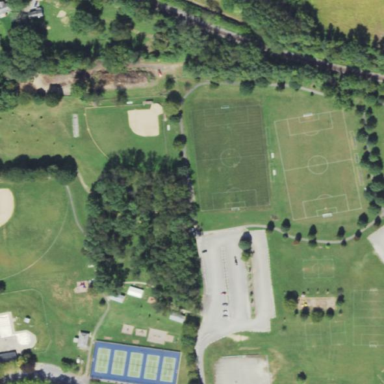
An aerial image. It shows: Soccer pitch for outdoor sports and leisure activities.